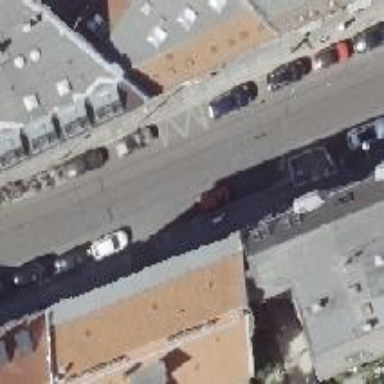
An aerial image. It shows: Parallel parking lane.